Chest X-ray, PA view. Patient: 41 years old, sex F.
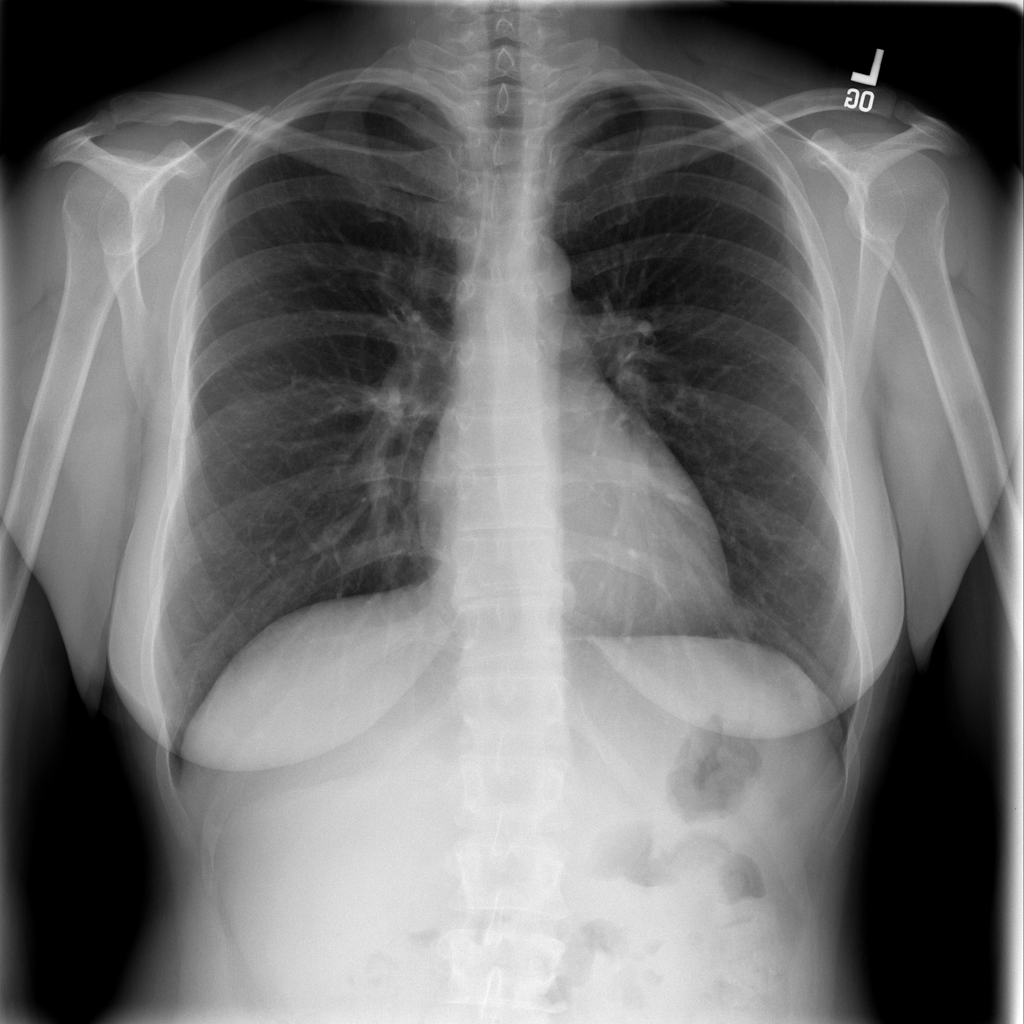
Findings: No Finding